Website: lowes
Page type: billing-address
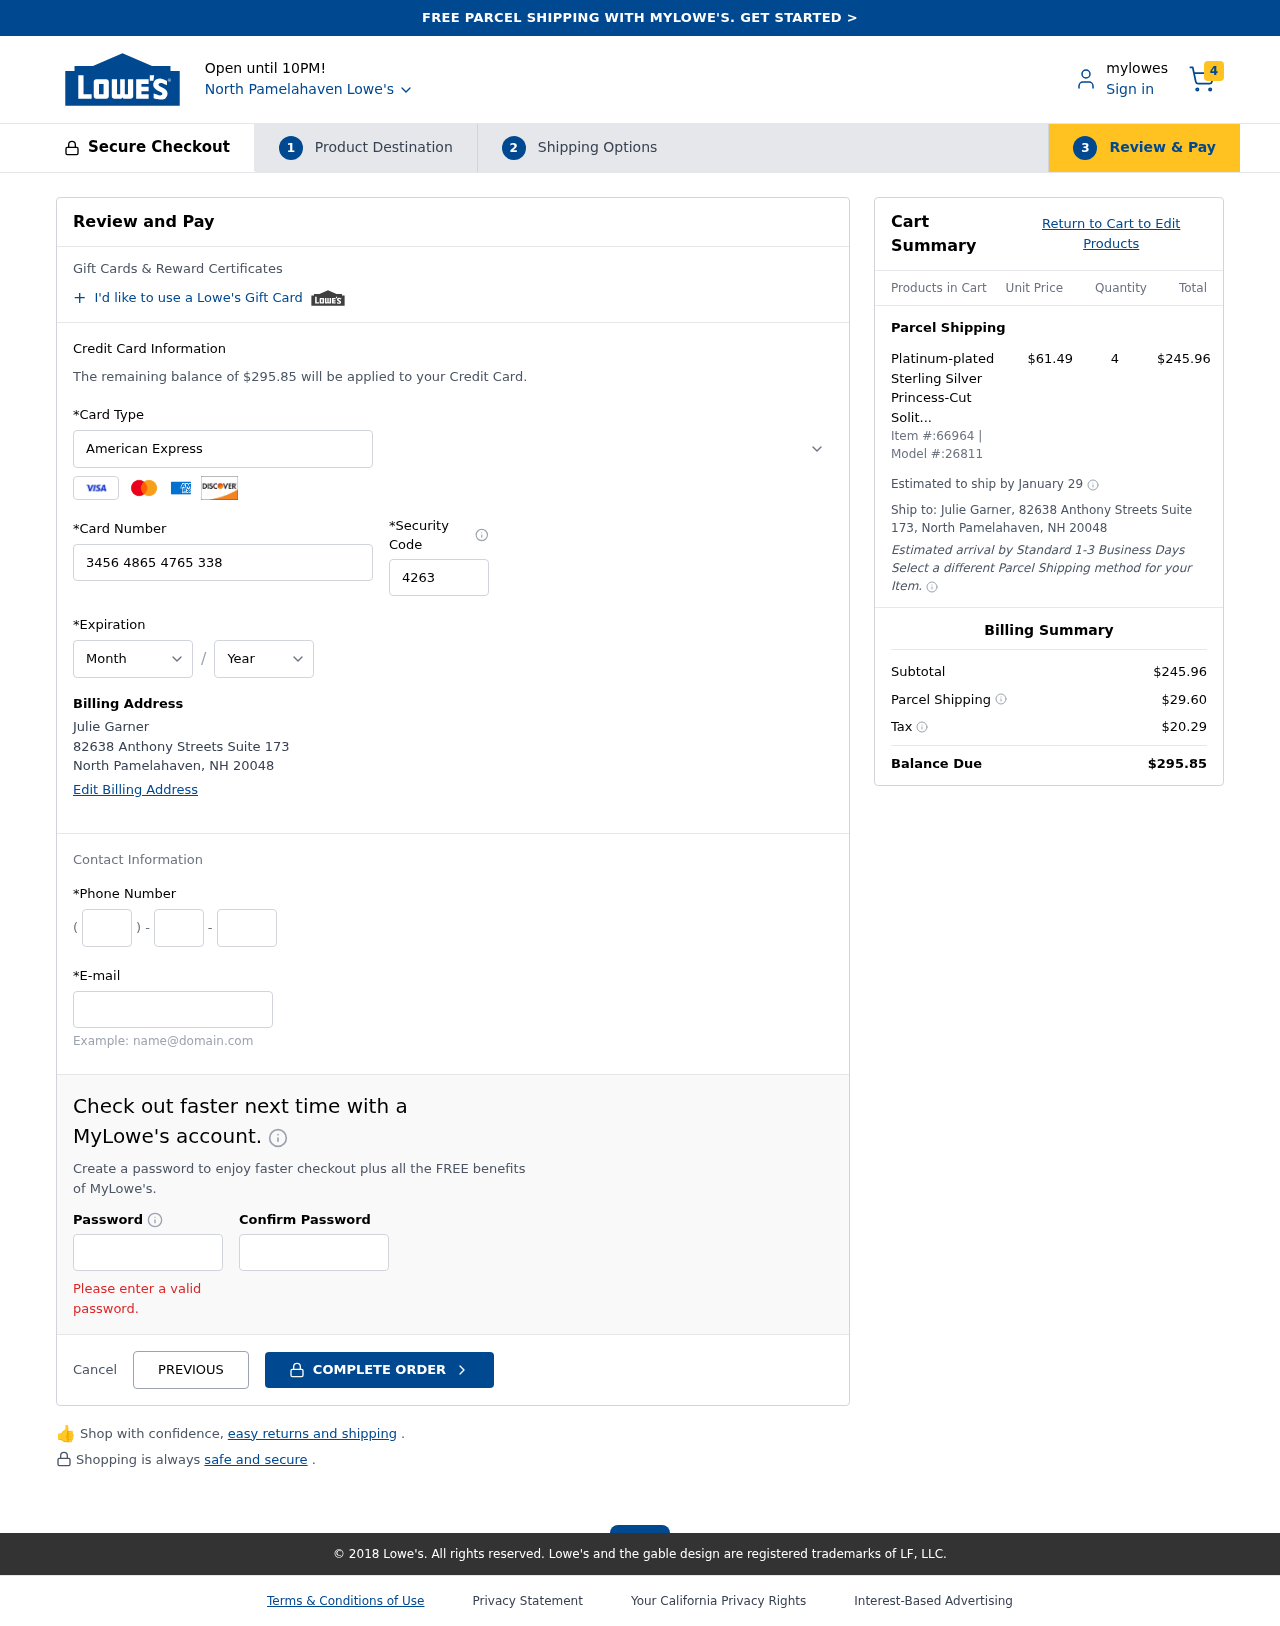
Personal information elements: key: PII_CARD_CVV
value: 4263
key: PII_CARD_EXPIRY_MONTH
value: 07
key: PII_CARD_EXPIRY_YEAR
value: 27
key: PII_CARD_NUMBER
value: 3456 4865 4765 338
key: PII_CARD_TYPE
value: American Express
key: PII_CITY
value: North Pamelahaven
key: PII_CITY_STATE_ZIP
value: North Pamelahaven, NH 20048
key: PII_EMAIL
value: julie_garner@gmail.com
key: PII_FULLNAME
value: Julie Garner
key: PII_PHONE_AREA
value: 976
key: PII_PHONE_PREFIX
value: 742
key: PII_PHONE_SUFFIX
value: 3192
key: PII_STREET
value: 82638 Anthony Streets Suite 173
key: PII_FULLNAME2
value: Julie Garner
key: PII_STATE_ABBR
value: NH
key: PII_POSTCODE
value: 20048
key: PII_POSTCODE_FULL
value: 20048
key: PII_CITY_STATE
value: North Pamelahaven, NH
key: PII_POSTCODE_NUMERIC
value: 20048
Product elements: key: PRODUCT1_NAME
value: Platinum-plated Sterling Silver Princess-Cut Solitaire Ring made with Swarovski Zirconia (3 cttw), S
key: PRODUCT1_PRICE
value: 61.49
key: PRODUCT1_QUANTITY
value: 4
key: PRODUCT_ITEM_NUMBER
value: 66964
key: PRODUCT_MODEL_NUMBER
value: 26811
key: PRODUCT1_LINE_TOTAL
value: $245.96
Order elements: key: ORDER_NUM_ITEMS
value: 4
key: ORDER_TOTAL
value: $295.85
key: ORDER_SHIPPING_DATE
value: January 29
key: ORDER_SUBTOTAL
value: $245.96
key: ORDER_SHIPPING_COST
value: $29.60
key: ORDER_TAX
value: $20.29